Question: I'm developing a game which will have the same sort of system as pokemon does, i.e. every player will have a 'type'(fire,water,grass etc.). When players fight, I need to determine what factr to multiply attacks by, to create strengths and weaknesses. So far I'm using a switch in each 'type' class which takes another 'type' class as input and returns the multiplication factor. With only three of these 'type' classes, I'm writing a lot of ode and I can foresee it getting out of hand in the future when I want to add more.
So my question is, how can I implement a DRY solution for determining strengths and weaknesses of each type? I've attached a table of the pokemon types as a reference for what it is I am trying to do.
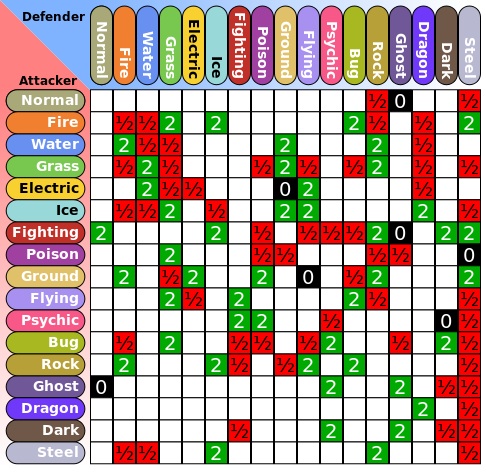
Answer: How about enumerating the types, and building a 2D matrix that looks just like the one you posted. Whenever you need the "factor" for a battle, look the factor up using the attacker and defender as indices in the 2D array. Lookups would be fast and the code would be pretty clean.
Sample use cases would look something like this:
'''
factor = factorTable[FIRE][WATER]; // would set factor to 0.5
factor = factorTable[WATER][FIRE]; // would set factor to 2.0
'''
As Noctua suggested, it might be a good idea to have the actual data in a config file. That way you can easily change it without recompiling. If you go for that option, you'd need some kind of parsing function to create the matrix at the beginning of the program.
An even better step to take next would be to encapsulate the table behavior and type representation in classes. The underlying implementation could still be the same (or change, that's the point) but you wouldn't expose the table nor the enumerations directly.
'''
factor = StrengthFactors(Player1.Type(), Player2.Type()); // or similar
'''